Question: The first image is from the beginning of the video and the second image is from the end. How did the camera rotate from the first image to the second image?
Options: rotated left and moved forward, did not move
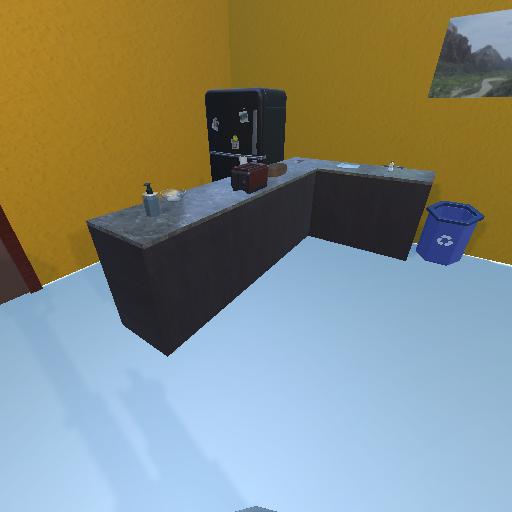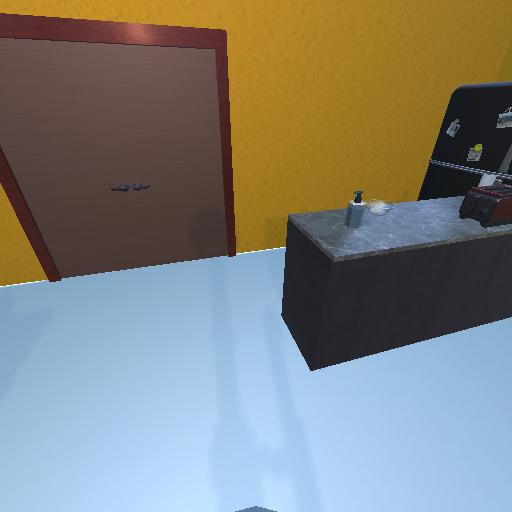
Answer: rotated left and moved forward